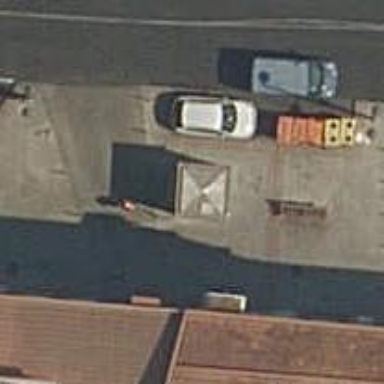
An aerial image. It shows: Subway entrance.